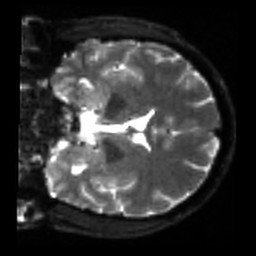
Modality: sbref
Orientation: coronal
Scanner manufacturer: siemens
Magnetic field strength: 3 T
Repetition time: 4 s
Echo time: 0.0594 s